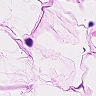
Metastatic tissue present: no